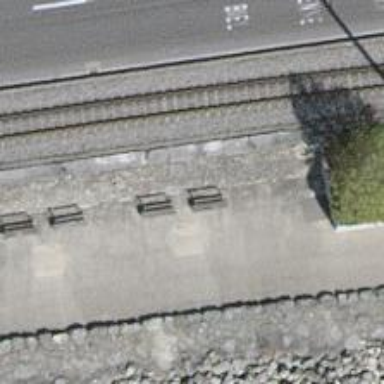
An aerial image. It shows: Brown bench in the vicinity.